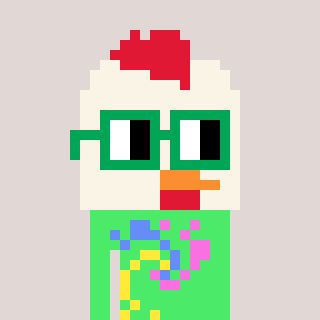
a pixel art character with square green glasses, a chicken-shaped head and a teal-colored body on a warm background